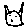
Label: cat